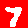
Digit: 7